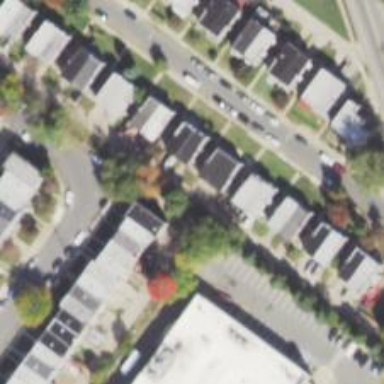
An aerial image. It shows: Alley classified as service road.